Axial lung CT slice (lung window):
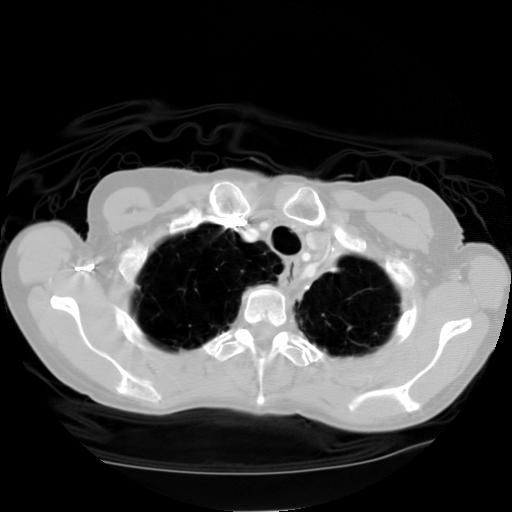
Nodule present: no